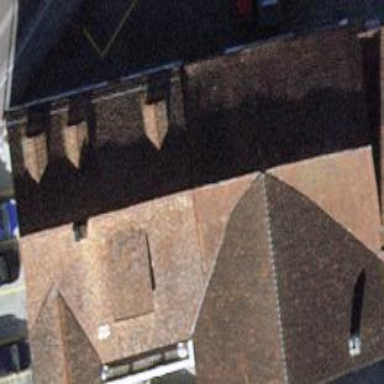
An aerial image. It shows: Gabled roof house.